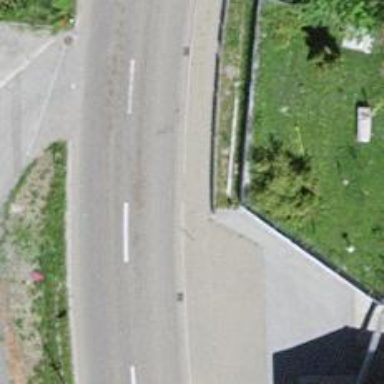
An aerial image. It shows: Asphalt sidewalk.